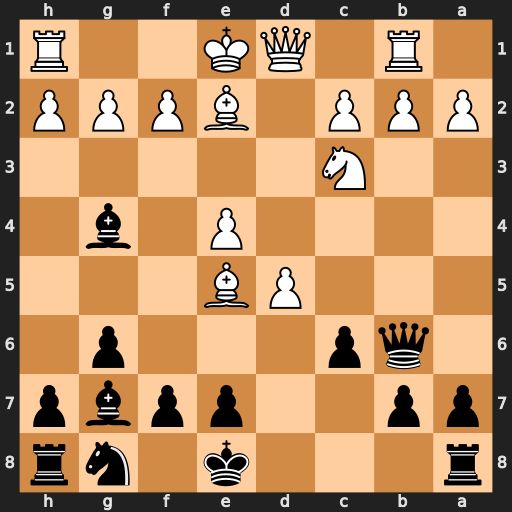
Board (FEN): r3k1nr/pp2ppbp/1qp3p1/3PB3/4P1b1/2N5/PPP1BPPP/1R1QK2R
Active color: b
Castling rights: Kkq
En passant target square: -
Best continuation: Bxe2 Bxg7 Bxd1